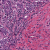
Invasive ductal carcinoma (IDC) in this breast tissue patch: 1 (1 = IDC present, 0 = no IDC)